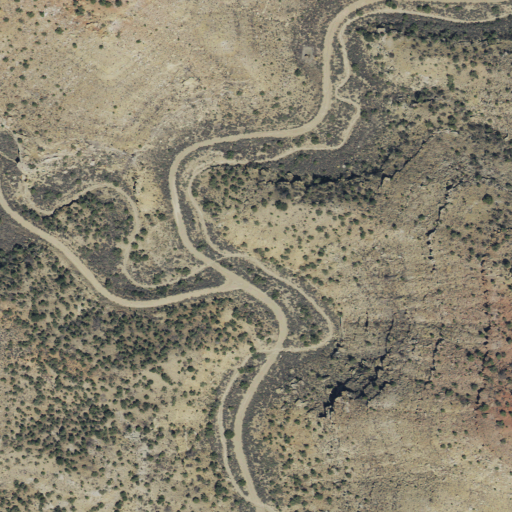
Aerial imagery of valley in Utah named Trap Canyon containing shrub and evergreen forest